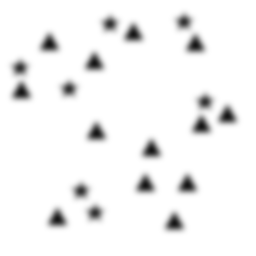
Squares: 0
Triangles: 13
Stars: 7
Total shapes: 20